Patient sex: M
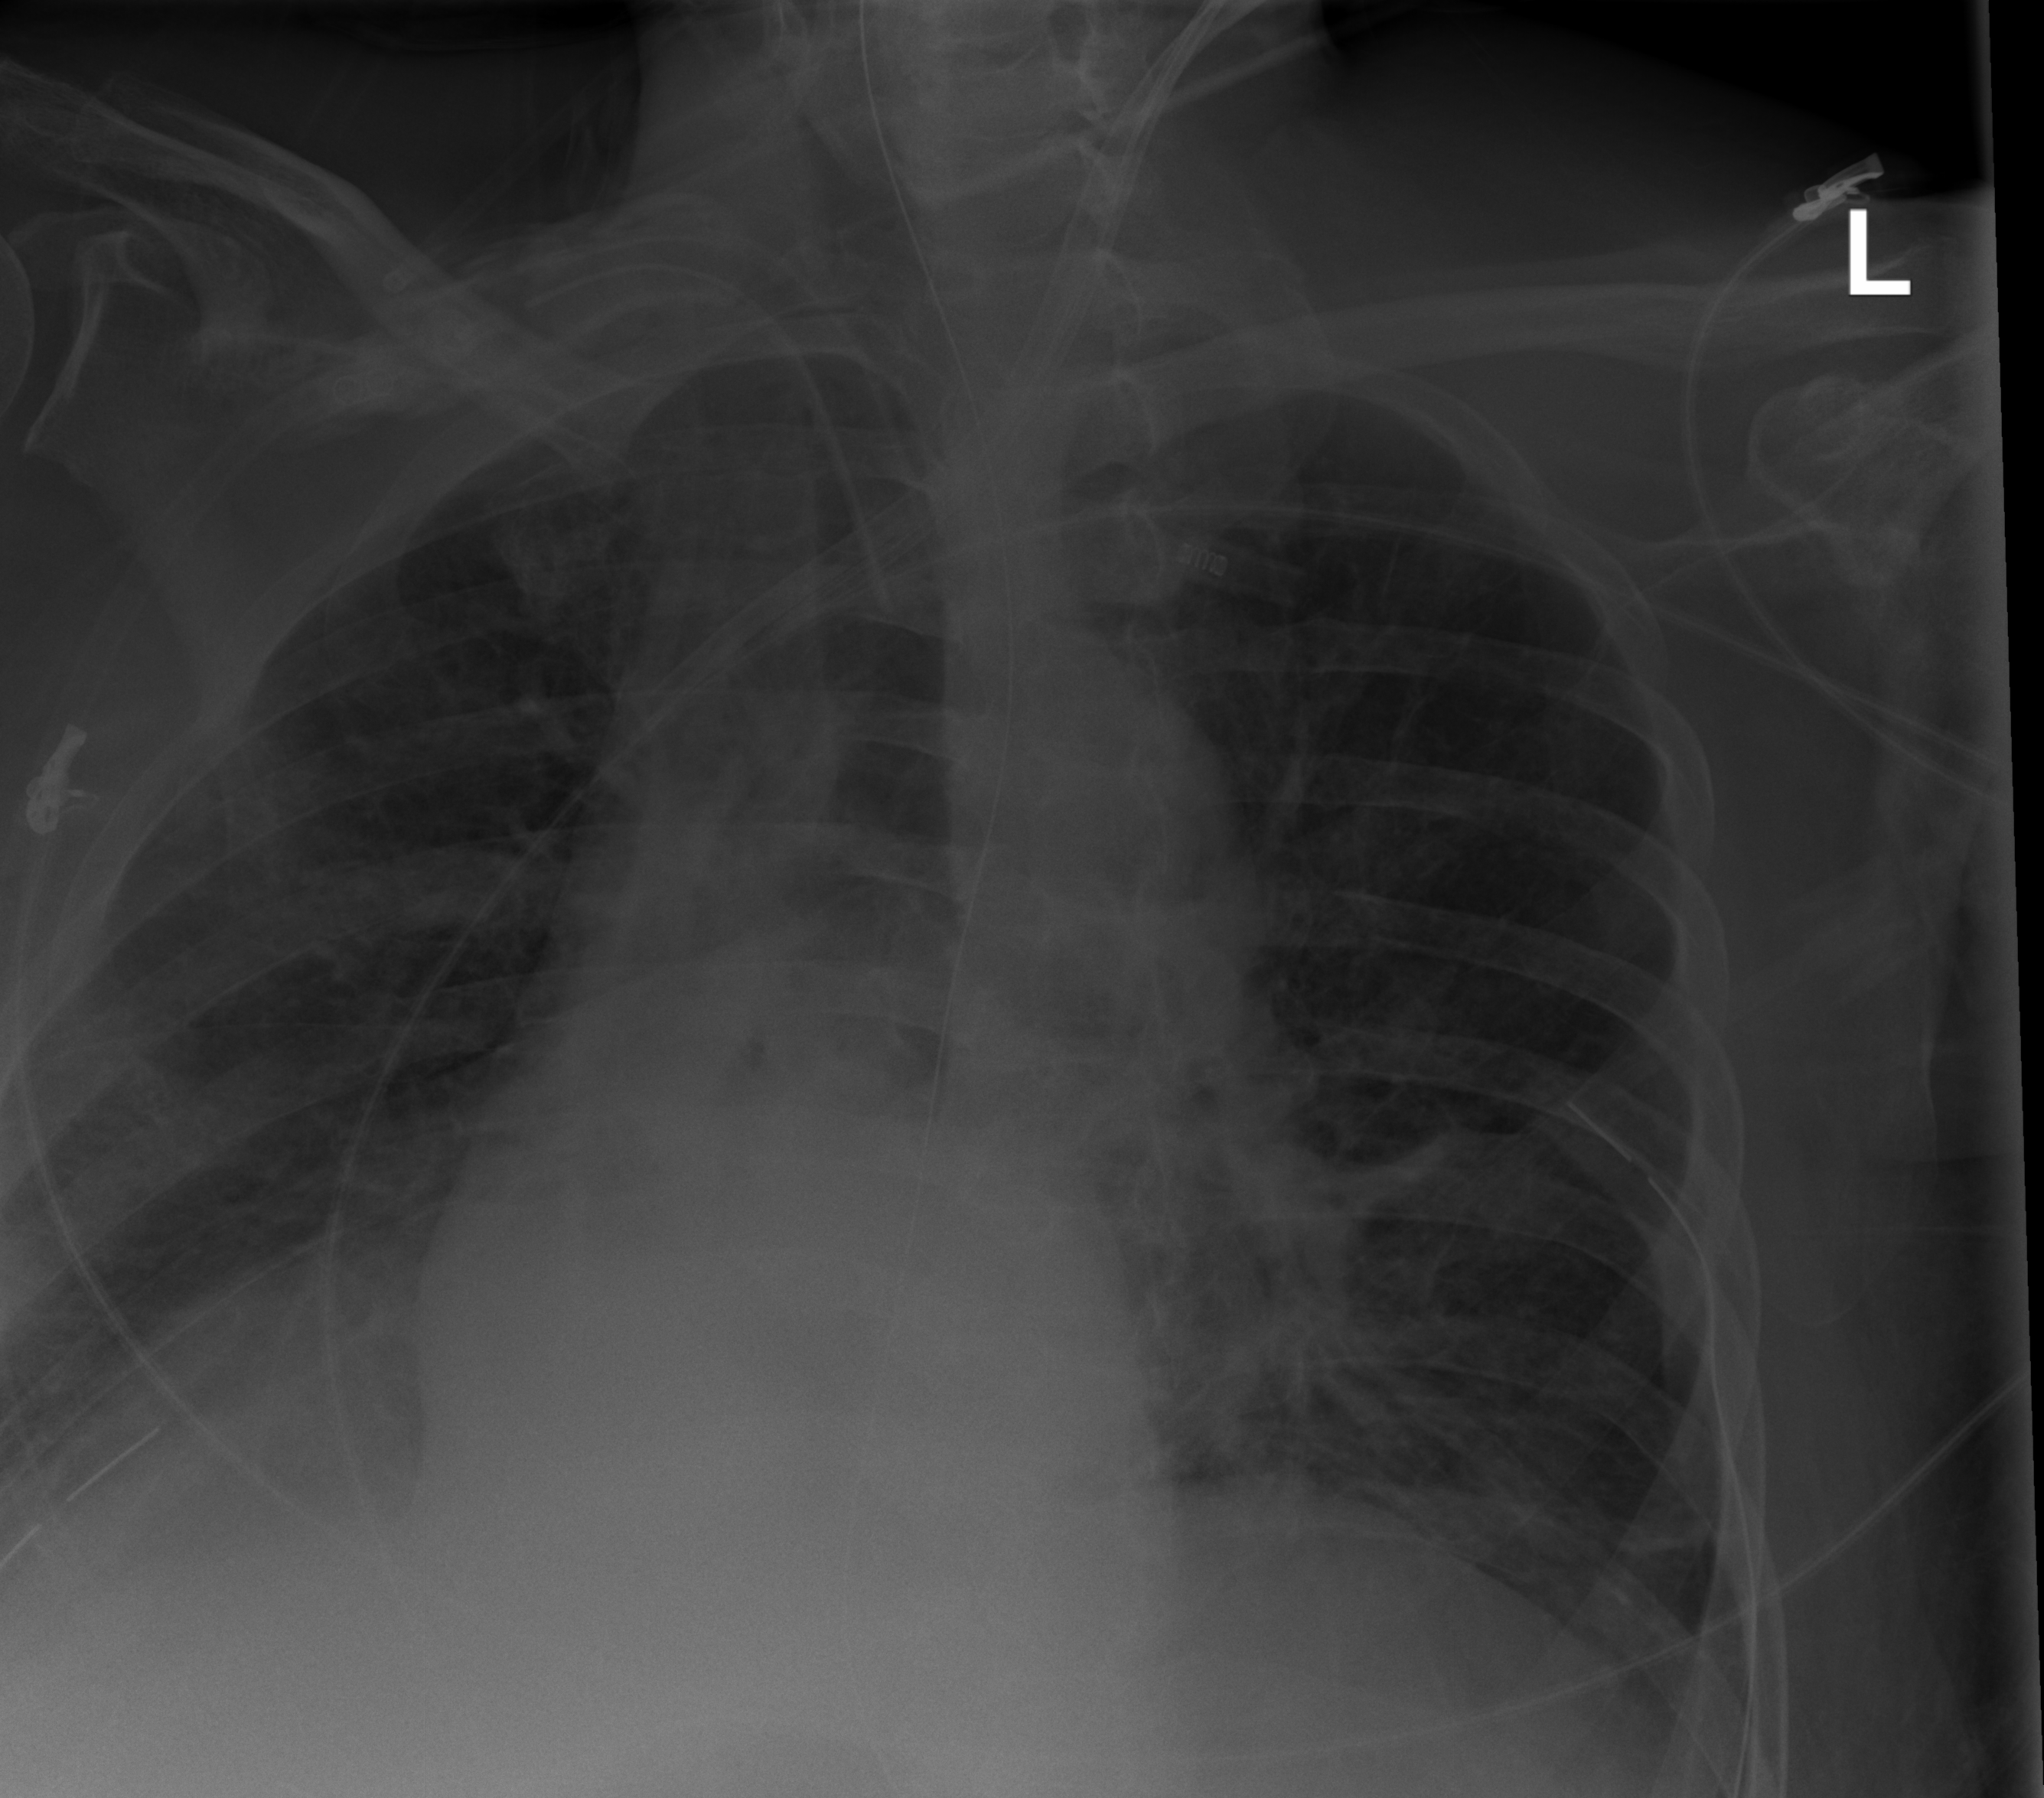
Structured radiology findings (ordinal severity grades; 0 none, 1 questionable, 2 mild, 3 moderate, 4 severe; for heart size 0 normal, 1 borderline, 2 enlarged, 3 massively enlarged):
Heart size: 0
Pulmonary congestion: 0
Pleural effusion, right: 2
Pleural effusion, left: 1
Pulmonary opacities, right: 0
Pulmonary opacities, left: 0
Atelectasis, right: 2
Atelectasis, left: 0